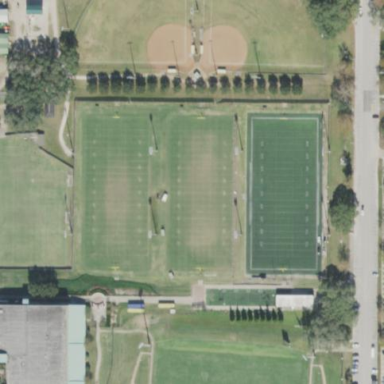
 which consists of three practice football fields."